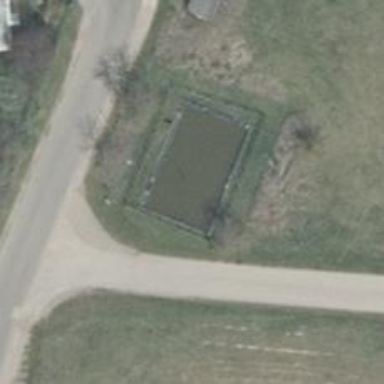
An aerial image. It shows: Emergency fire water pond.